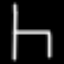
Label: chair